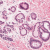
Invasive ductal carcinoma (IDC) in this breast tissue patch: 0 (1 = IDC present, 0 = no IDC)